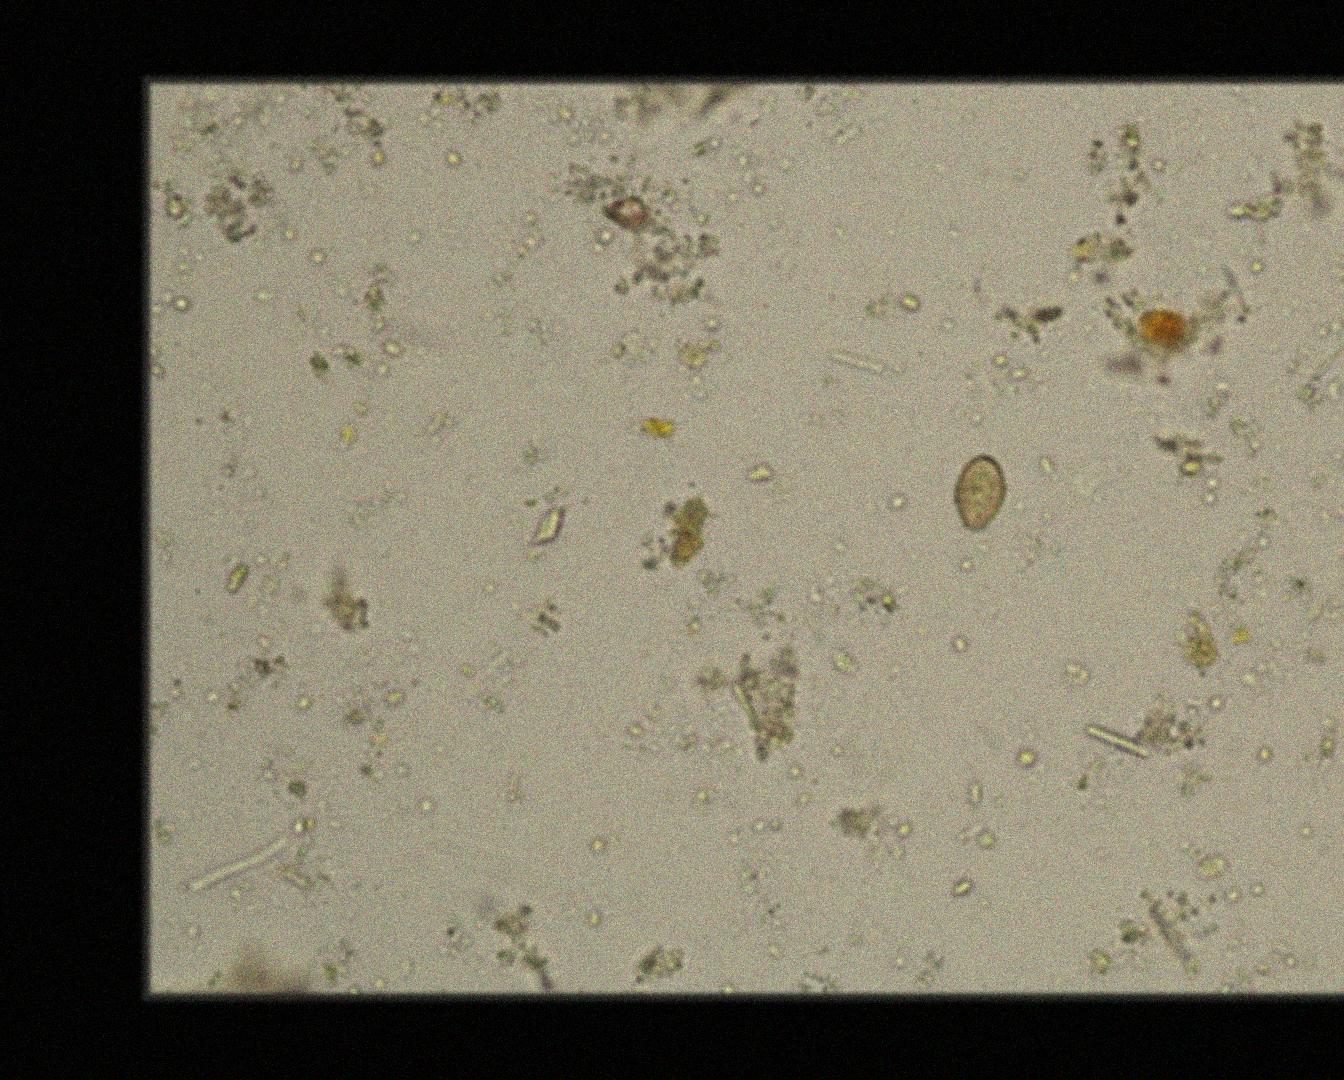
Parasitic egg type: Opisthorchis viverrine